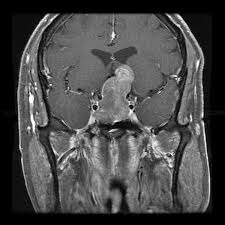
Label: pituitary